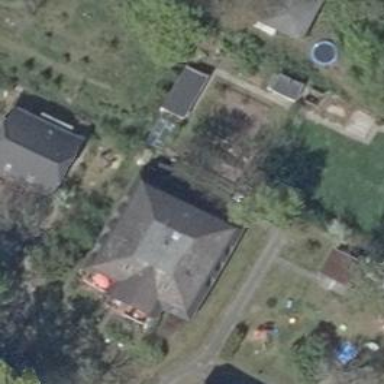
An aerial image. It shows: Residential building with mansard roof.